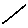
Label: line